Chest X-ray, PA view. Patient: 39 years old, sex F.
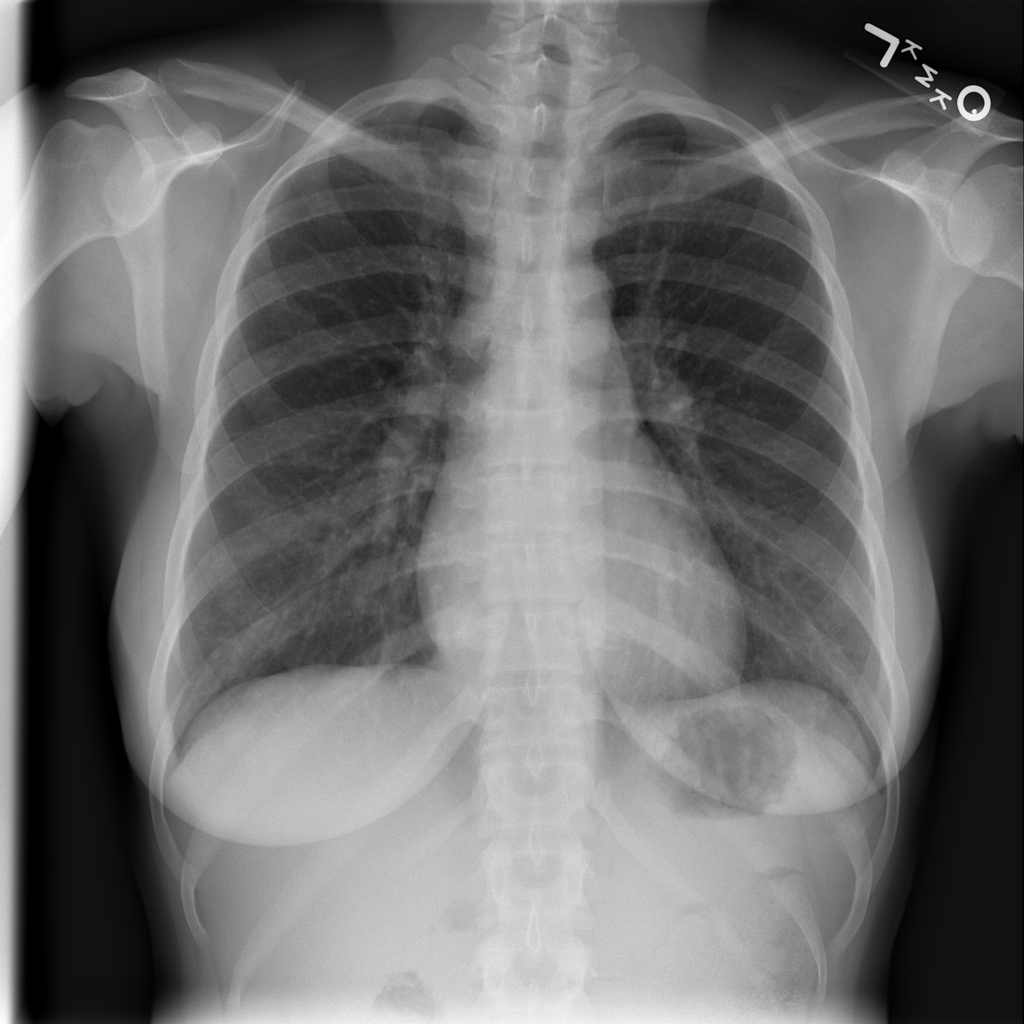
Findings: No Finding